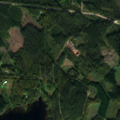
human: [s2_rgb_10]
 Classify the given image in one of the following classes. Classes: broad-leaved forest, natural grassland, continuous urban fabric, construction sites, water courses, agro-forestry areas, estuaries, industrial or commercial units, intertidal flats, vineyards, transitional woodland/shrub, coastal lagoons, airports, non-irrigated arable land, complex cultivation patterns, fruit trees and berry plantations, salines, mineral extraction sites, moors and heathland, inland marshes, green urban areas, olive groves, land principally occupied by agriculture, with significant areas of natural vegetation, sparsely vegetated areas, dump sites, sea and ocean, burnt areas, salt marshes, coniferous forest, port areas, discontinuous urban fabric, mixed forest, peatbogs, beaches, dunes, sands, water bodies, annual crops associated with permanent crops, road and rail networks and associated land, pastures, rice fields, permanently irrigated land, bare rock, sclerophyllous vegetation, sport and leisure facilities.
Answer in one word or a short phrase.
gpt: coniferous forest, mixed forest, transitional woodland/shrub, water bodies